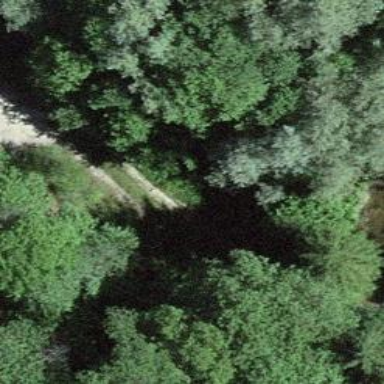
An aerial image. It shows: Path.